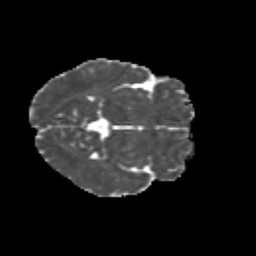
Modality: MD
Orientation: axial
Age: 11
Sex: male
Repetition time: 9.4 s
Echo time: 0.089 s